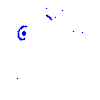
Particle: electron